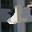
Label: 2